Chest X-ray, AP view. Patient: 21 years old, sex M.
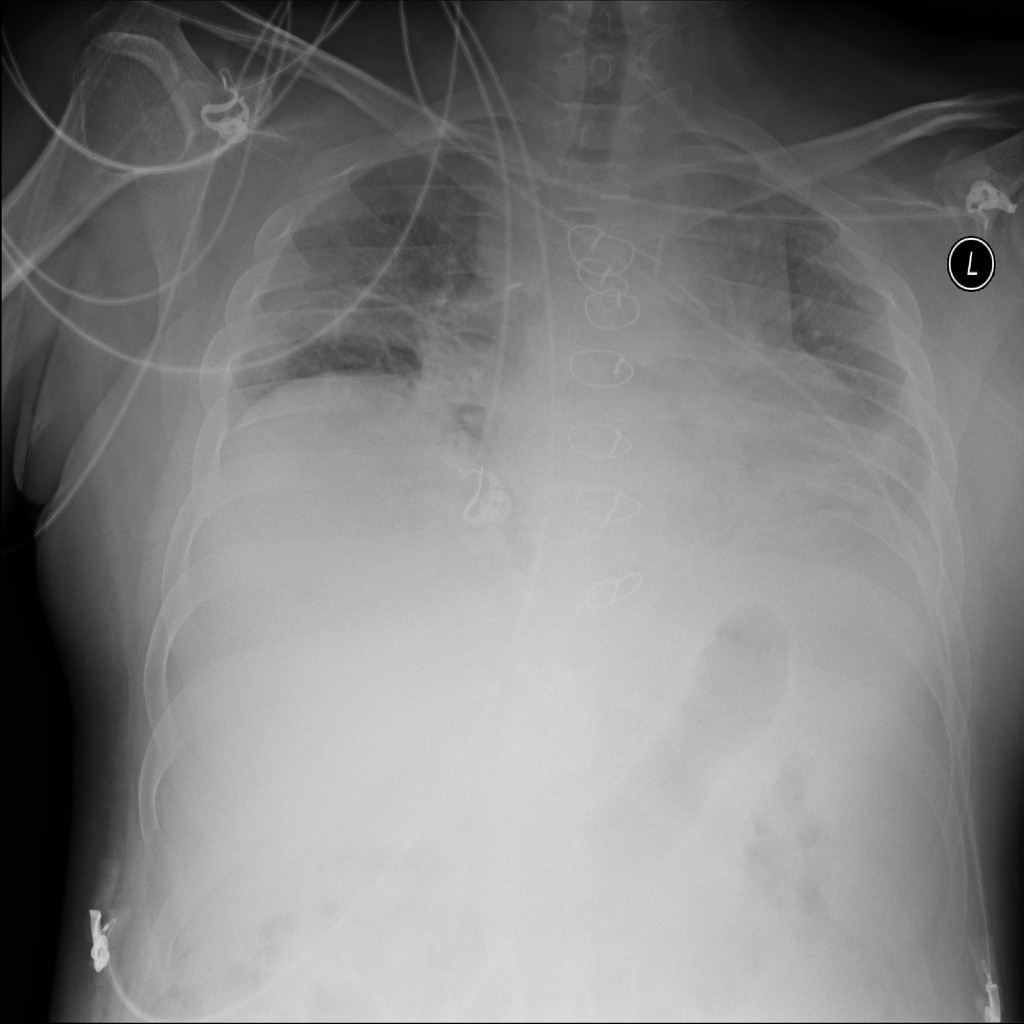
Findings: Atelectasis, Infiltration